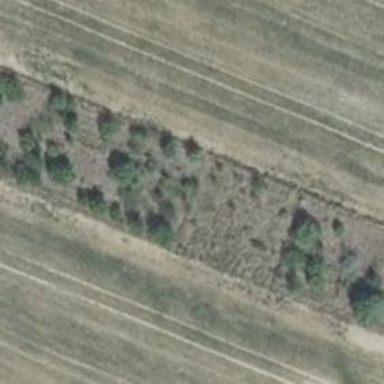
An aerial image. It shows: Hunting stand.